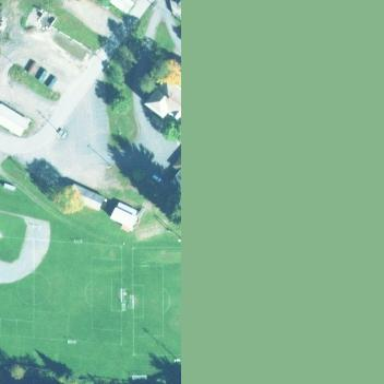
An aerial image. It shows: Recreational ground known as park.